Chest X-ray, PA view. Patient: 57 years old, sex F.
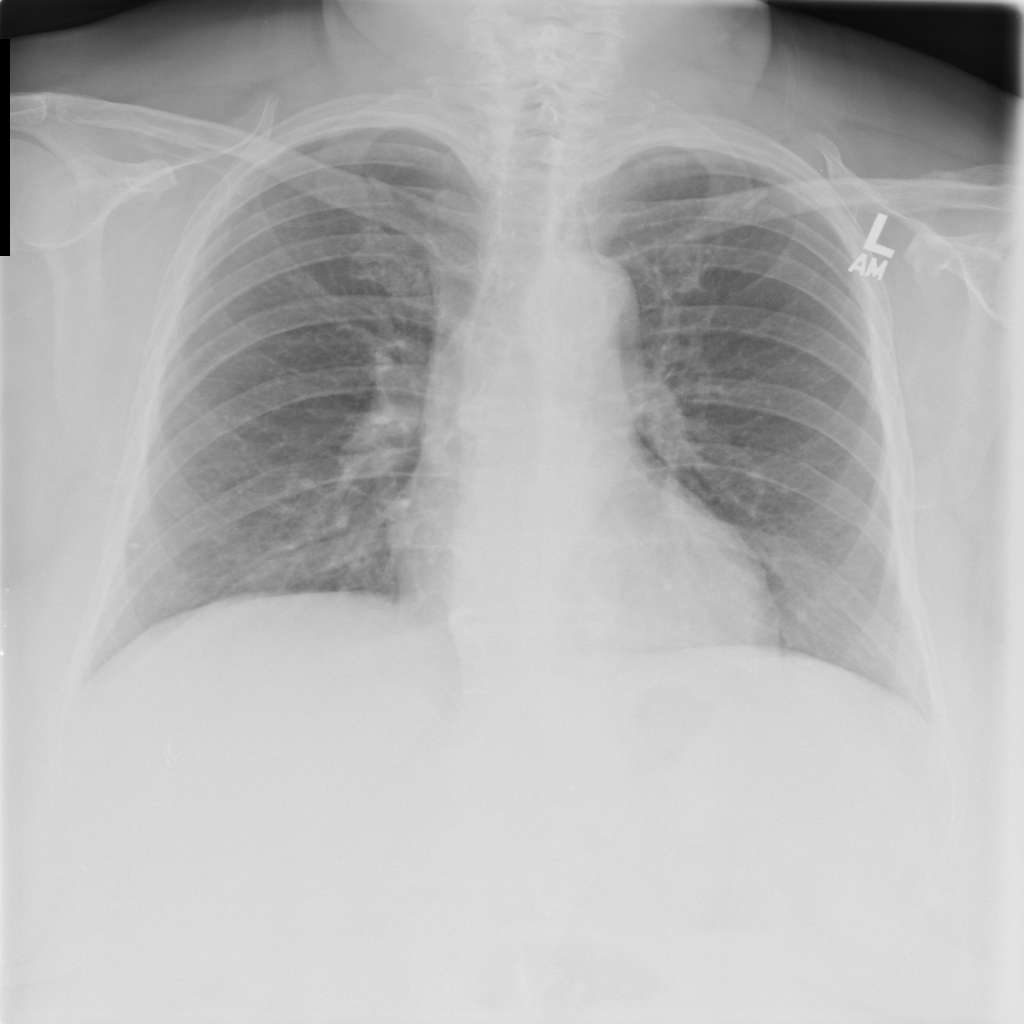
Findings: No Finding